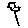
Label: flower